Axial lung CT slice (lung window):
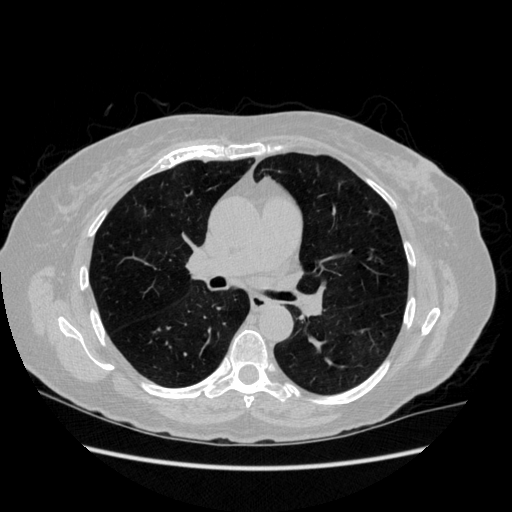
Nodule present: no